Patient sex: M
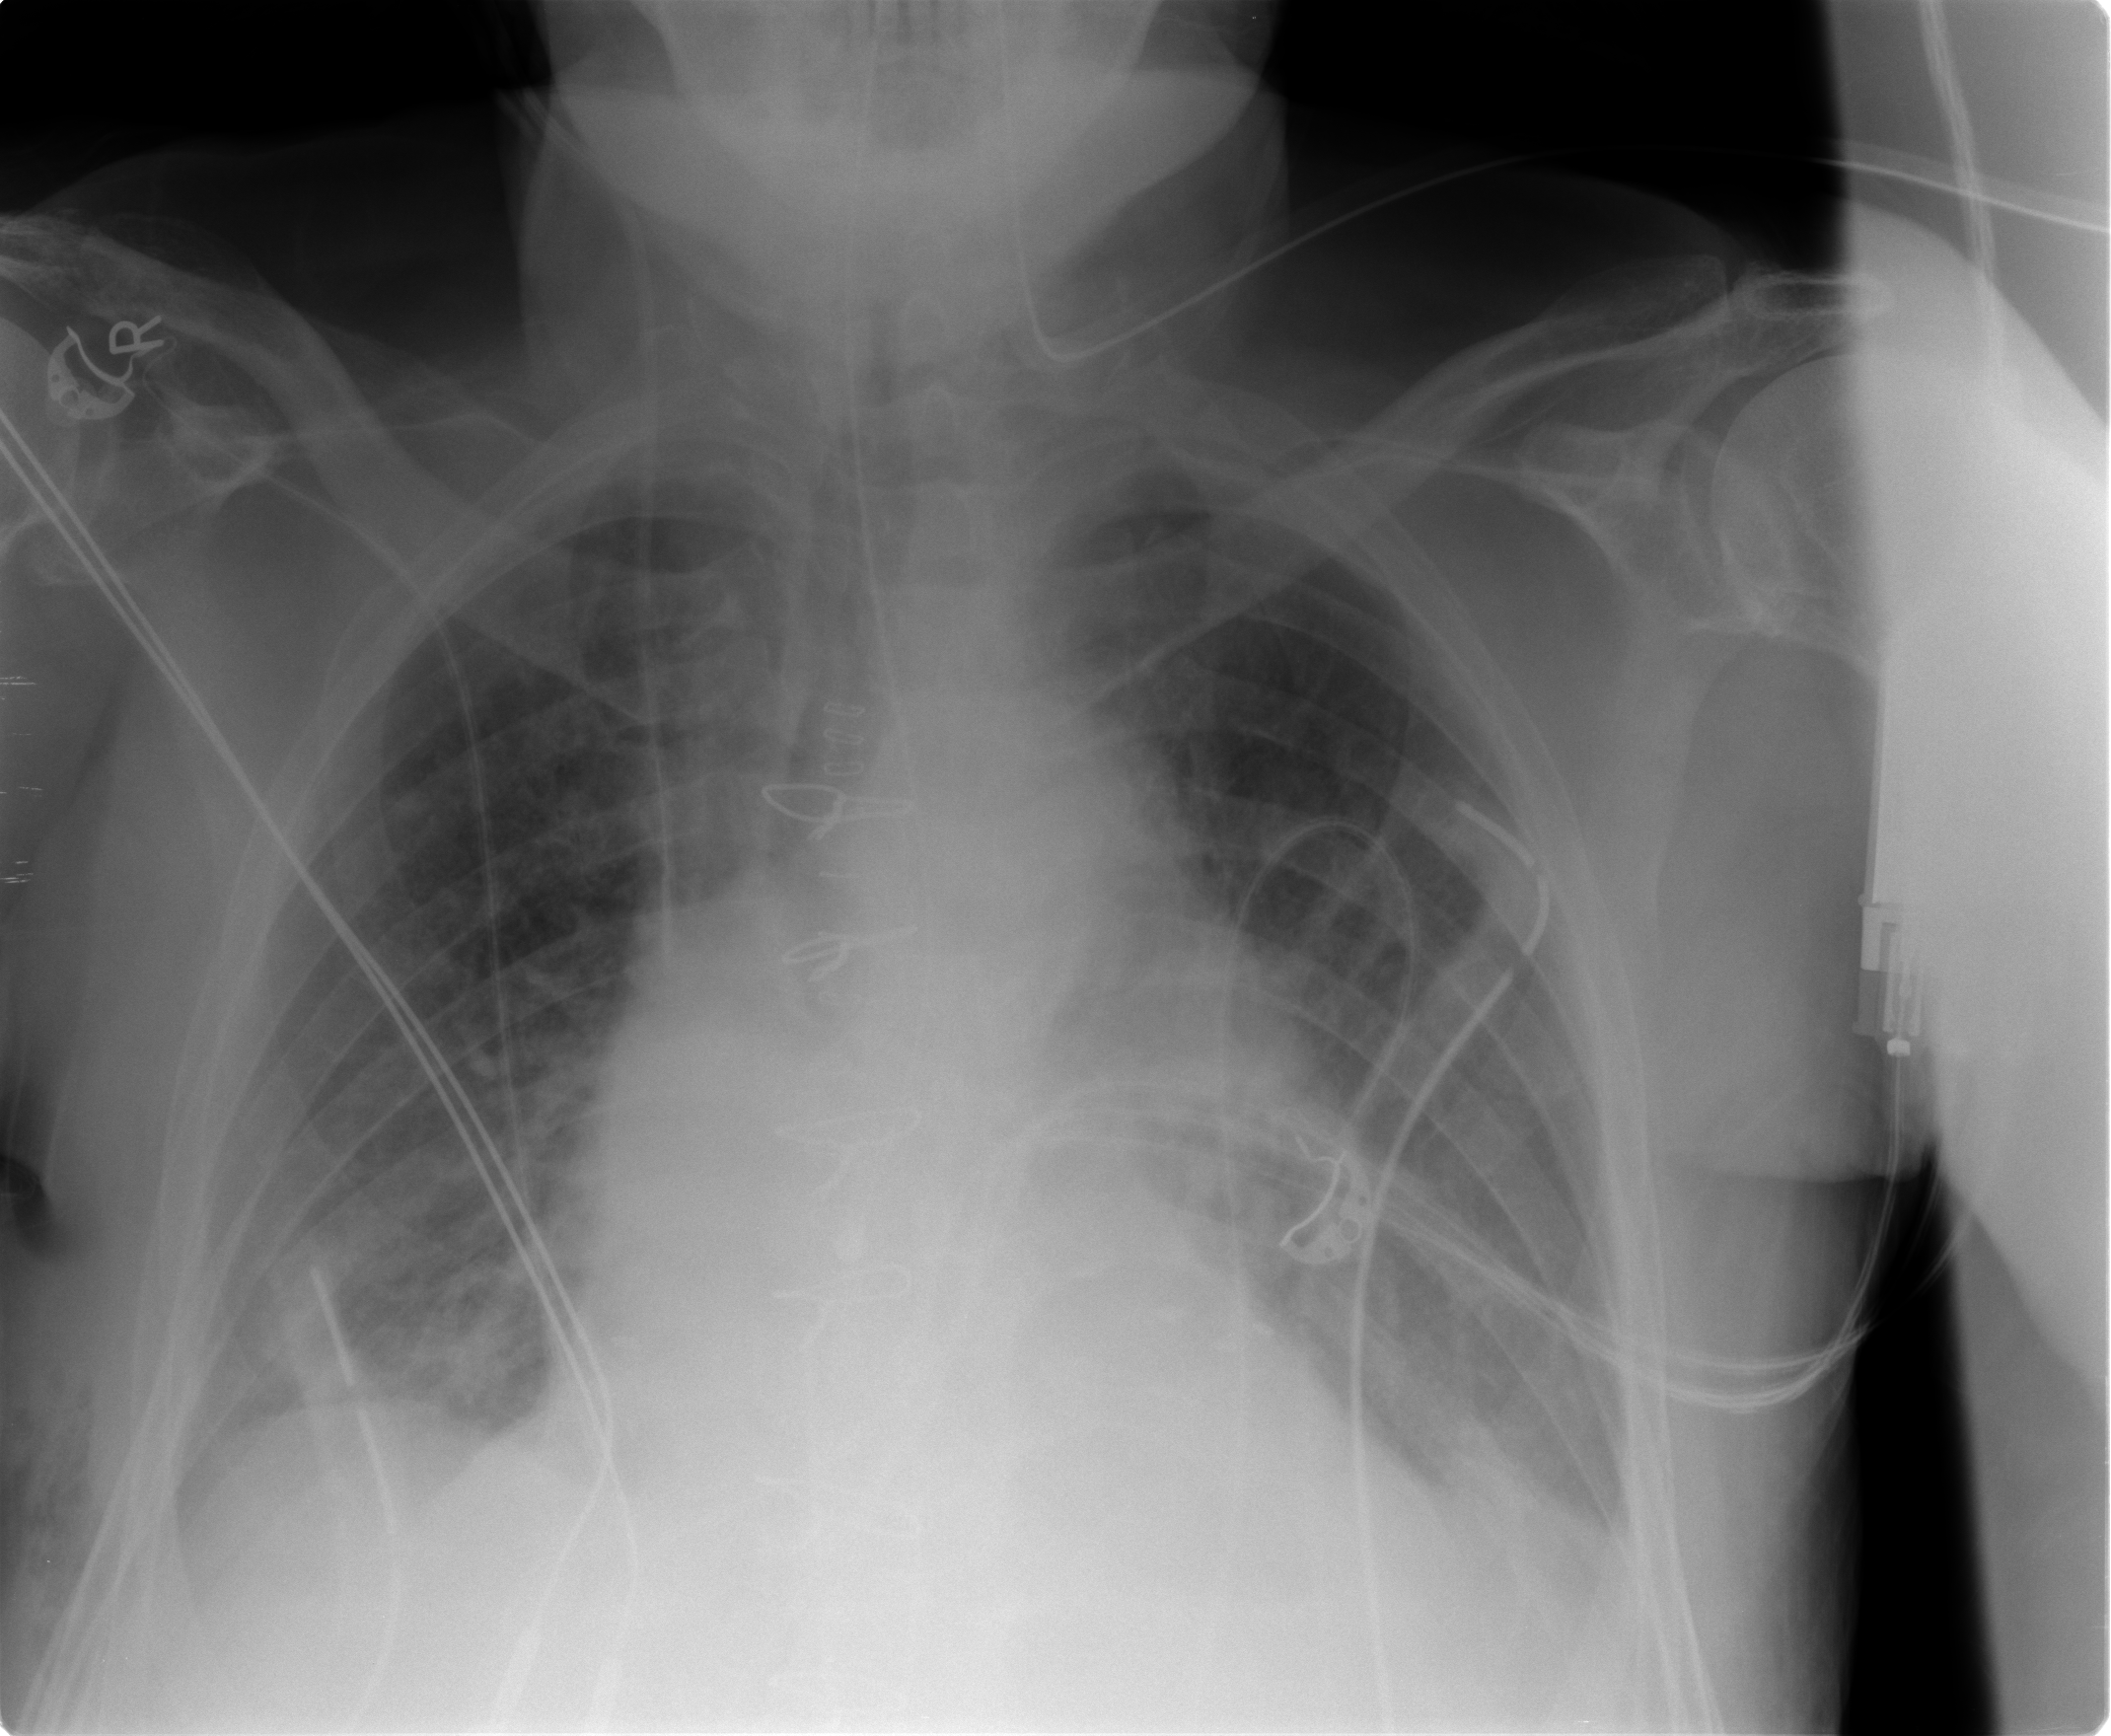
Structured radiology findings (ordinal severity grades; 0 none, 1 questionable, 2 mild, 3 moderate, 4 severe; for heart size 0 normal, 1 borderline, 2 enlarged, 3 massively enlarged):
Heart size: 1
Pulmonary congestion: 1
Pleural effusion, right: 0
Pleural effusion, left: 1
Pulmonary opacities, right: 0
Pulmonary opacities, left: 0
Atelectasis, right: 1
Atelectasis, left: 1